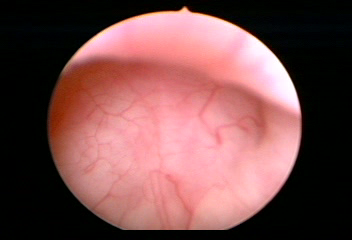
Modality: WLC
Class: Normal mucosa
Bladder cancer association: No